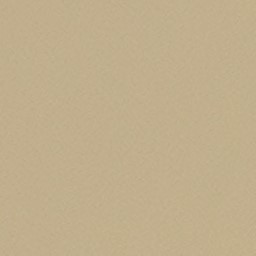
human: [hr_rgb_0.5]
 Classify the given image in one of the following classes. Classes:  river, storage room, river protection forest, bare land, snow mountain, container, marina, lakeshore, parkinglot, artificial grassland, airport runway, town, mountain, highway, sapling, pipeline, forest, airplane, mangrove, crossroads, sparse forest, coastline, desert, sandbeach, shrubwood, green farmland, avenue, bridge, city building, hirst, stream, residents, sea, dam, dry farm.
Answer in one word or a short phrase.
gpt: desert